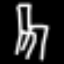
Label: chair